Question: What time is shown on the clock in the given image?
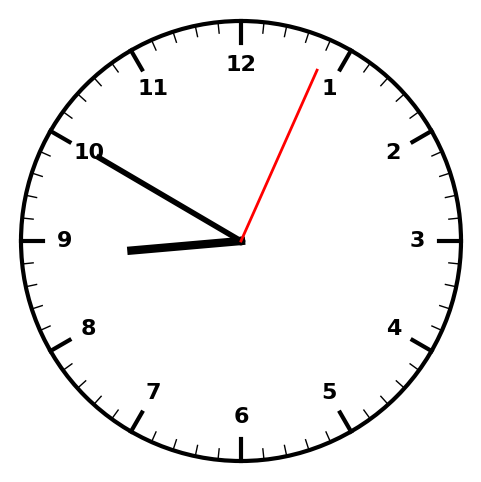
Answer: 08:50:04